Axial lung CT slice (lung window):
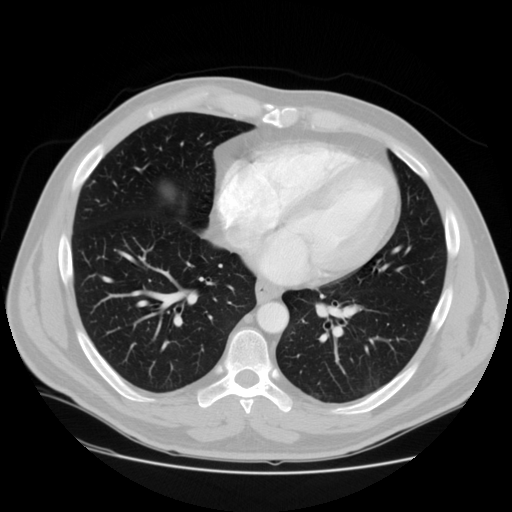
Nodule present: no